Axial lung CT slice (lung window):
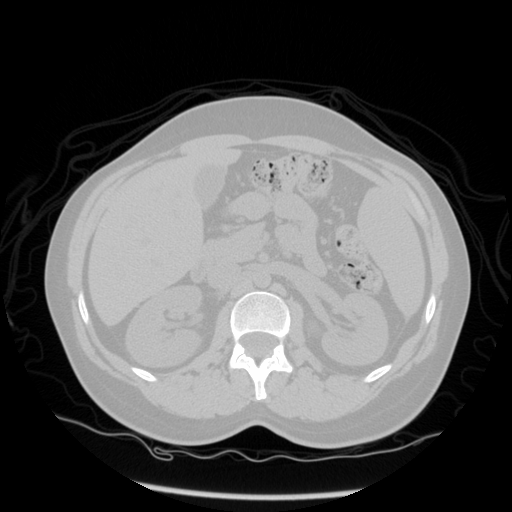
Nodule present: no